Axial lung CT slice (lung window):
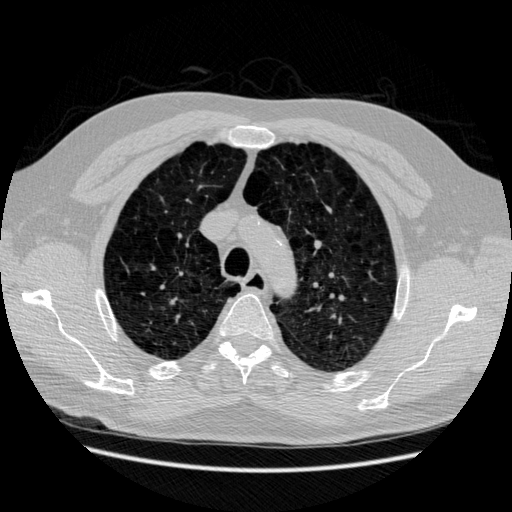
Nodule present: no